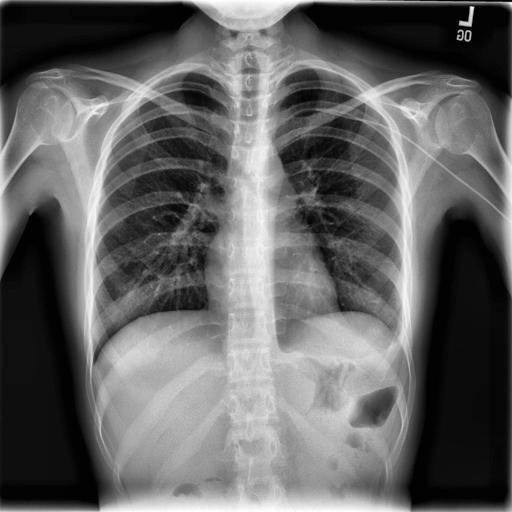
Finding: NORMAL